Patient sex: M
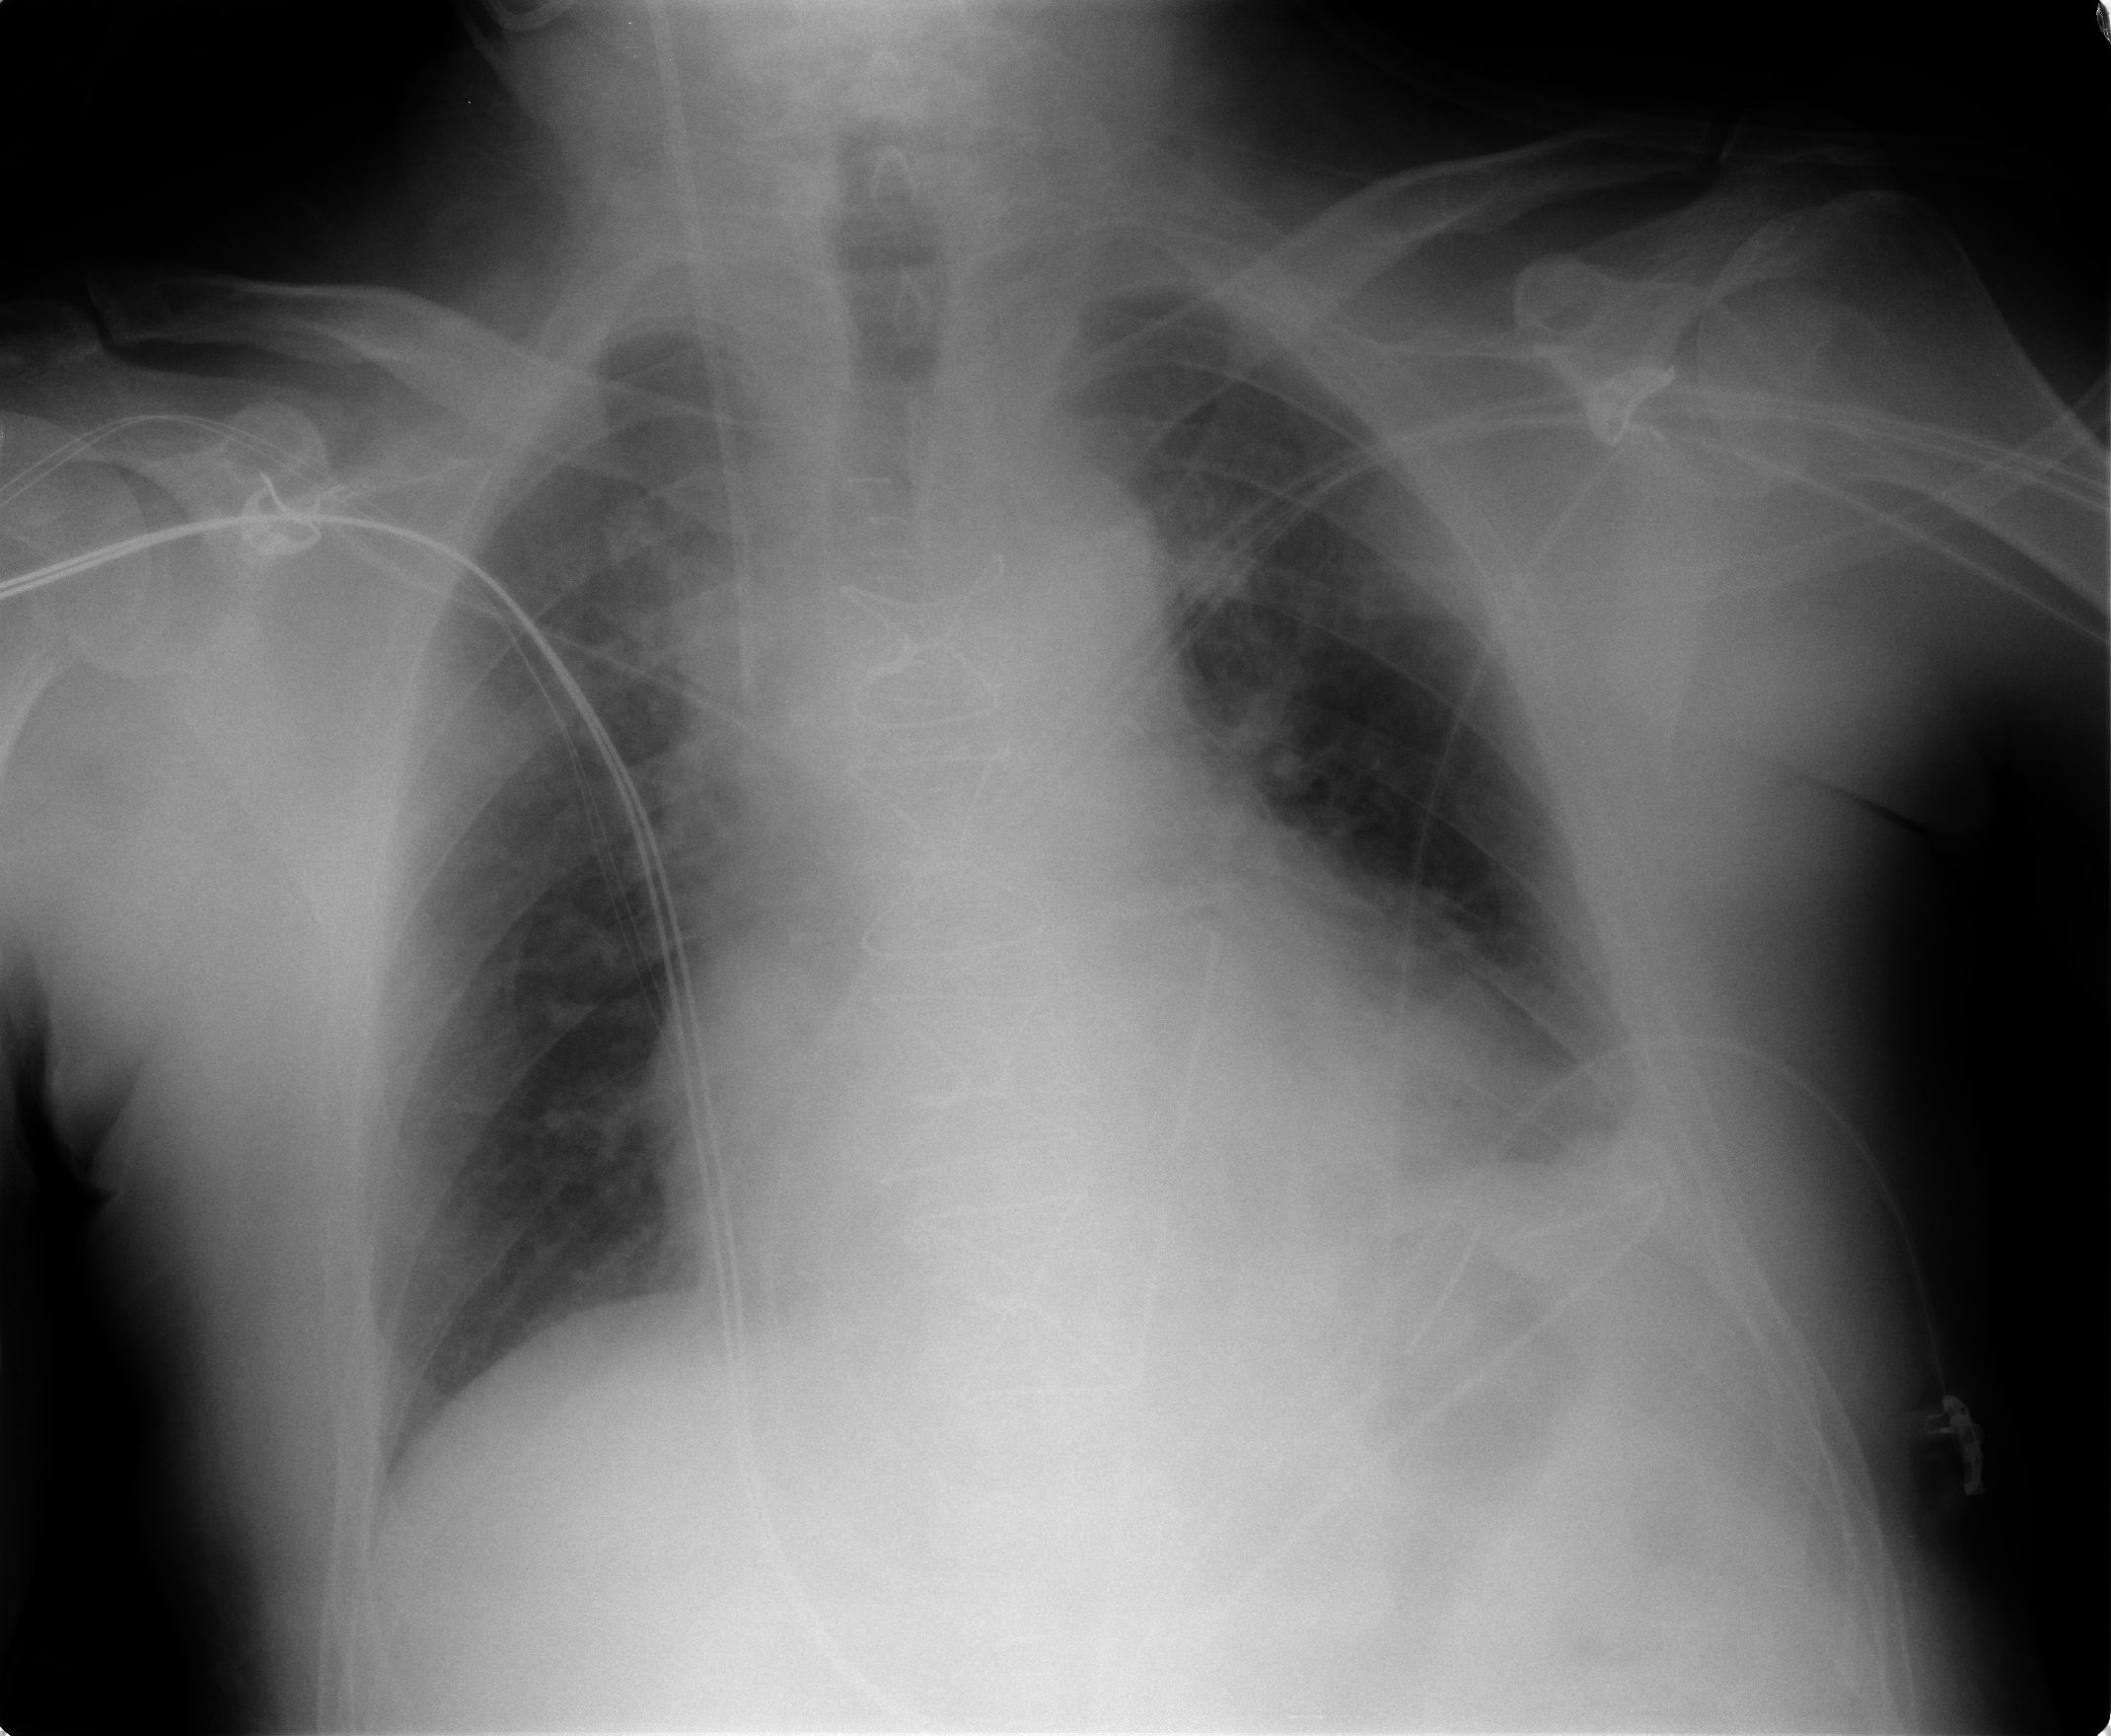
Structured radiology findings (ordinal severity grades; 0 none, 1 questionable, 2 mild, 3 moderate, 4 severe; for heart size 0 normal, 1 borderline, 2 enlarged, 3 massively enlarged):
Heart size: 2
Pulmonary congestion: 2
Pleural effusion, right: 0
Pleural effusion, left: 2
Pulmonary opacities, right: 0
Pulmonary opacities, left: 0
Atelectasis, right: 0
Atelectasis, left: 2